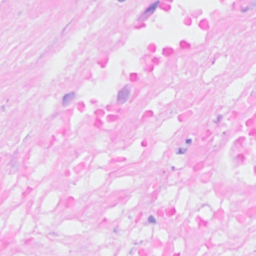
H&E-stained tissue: Breast